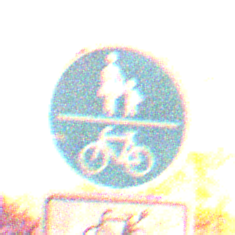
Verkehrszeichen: GemeinsamerGehUndRadweg
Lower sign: EinspurigeFahrzeugeFrei6
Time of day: Night
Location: Outdoor (Nature)
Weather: Clear
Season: NotSpecified
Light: Natural